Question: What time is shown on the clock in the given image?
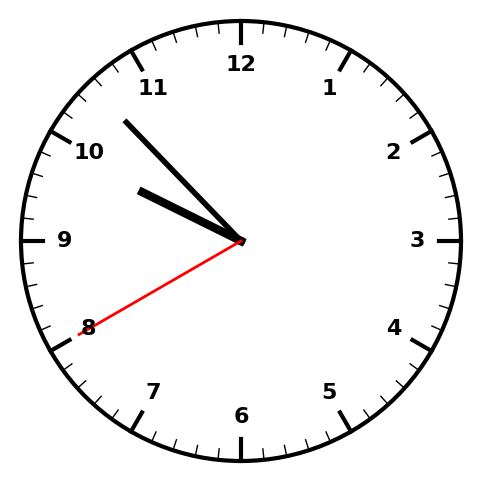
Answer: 09:52:40